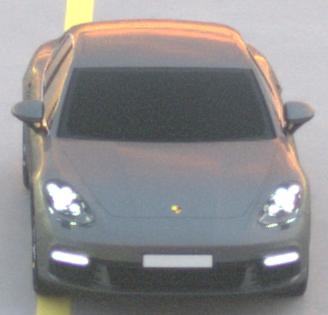
Make: Porsche
Model: Panamera
Detailed model: Panamera (971)
Model produced from: 2016/11
Model produced until: 2018/08
Doors: 5
Color: gray
Road condition: dry road
Daytime: sunrise or sunset
Contrast: medium contrast